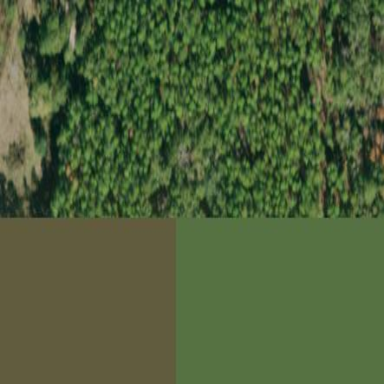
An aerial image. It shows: Mixed leaf woodland.